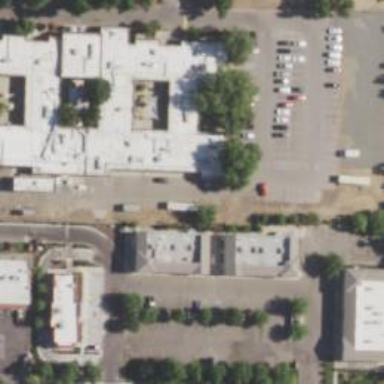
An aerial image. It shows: Nursing home.